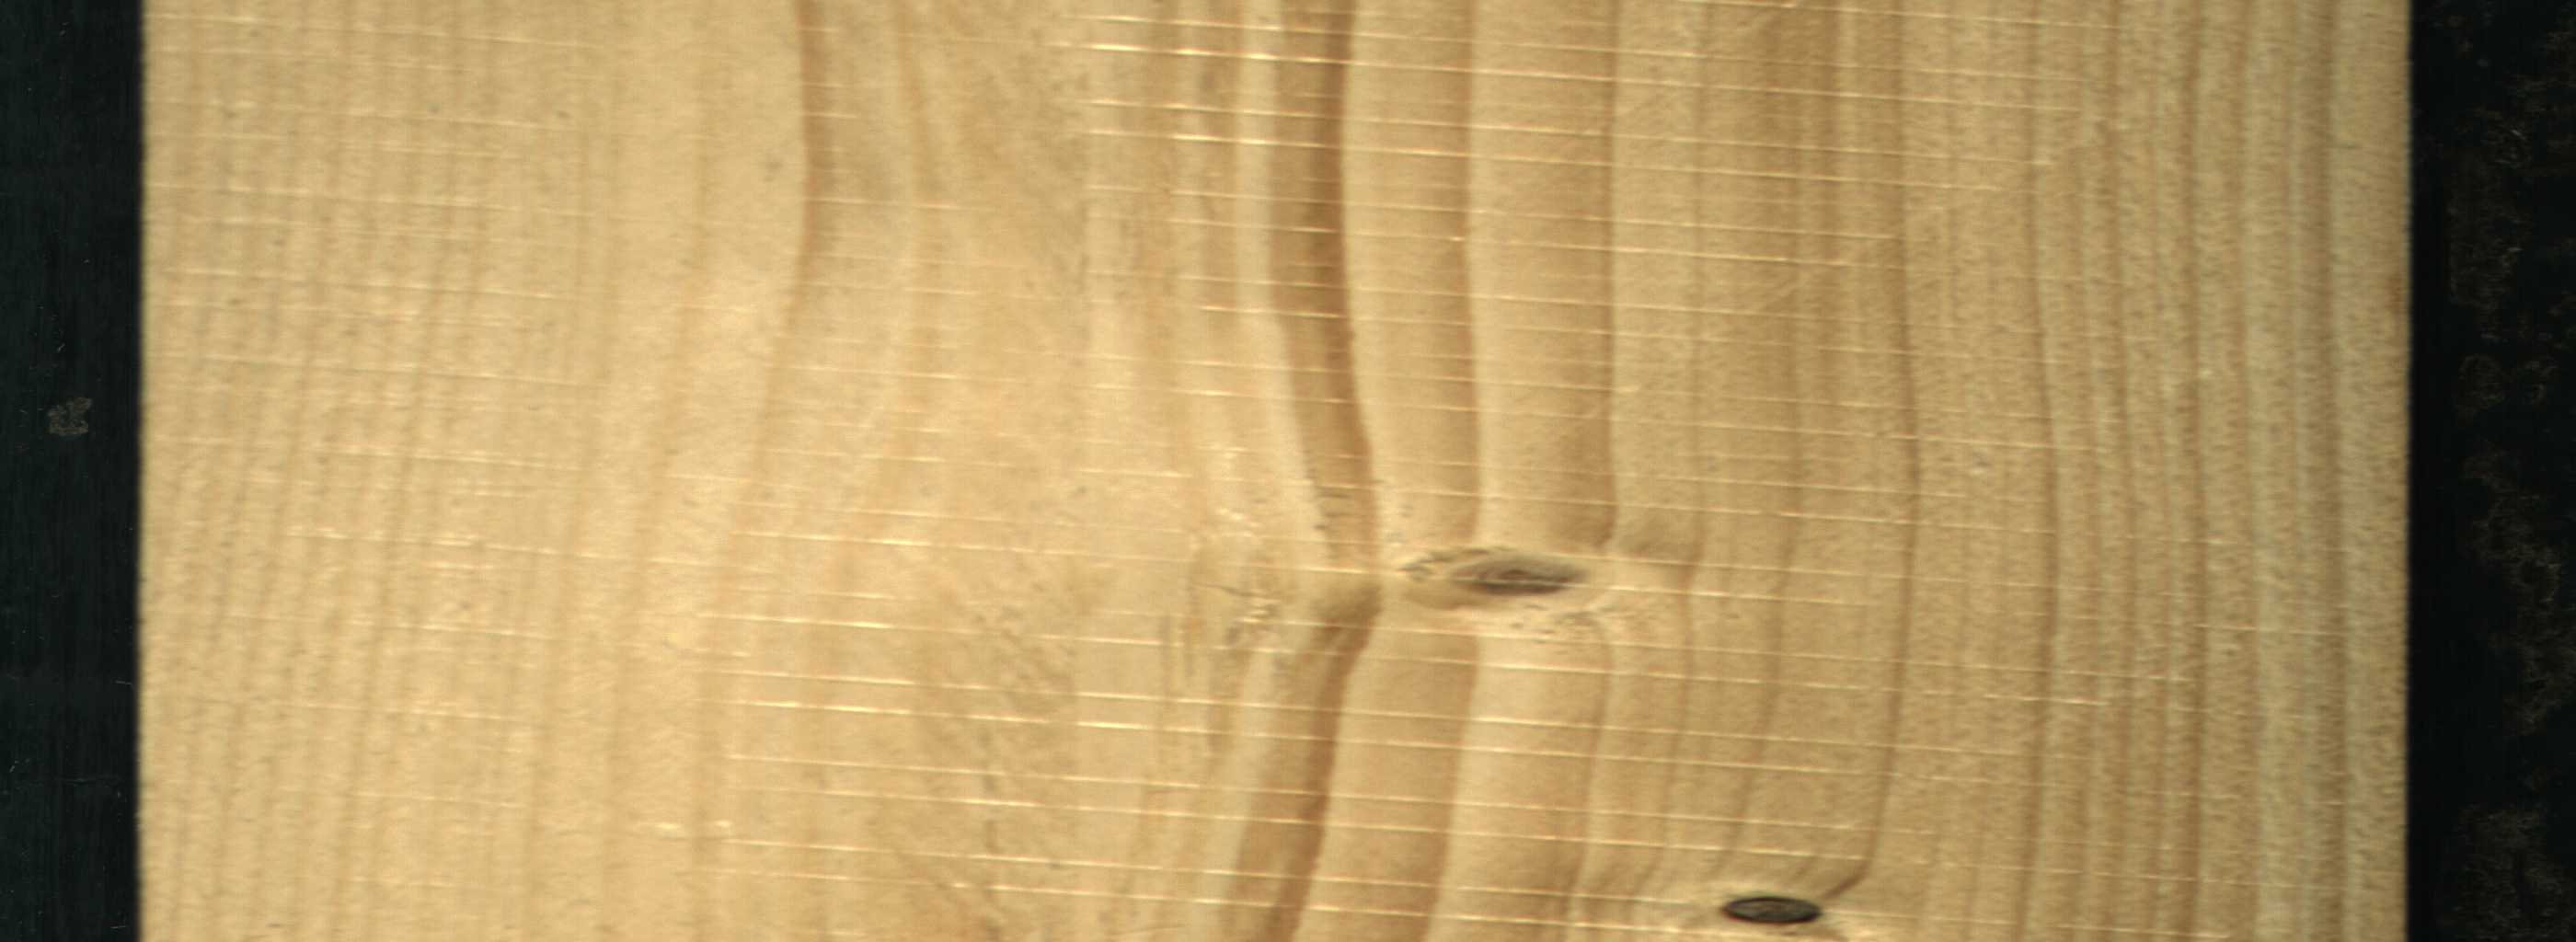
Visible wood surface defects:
Dead_Knot
Live_Knot